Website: bh-photo
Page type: cart
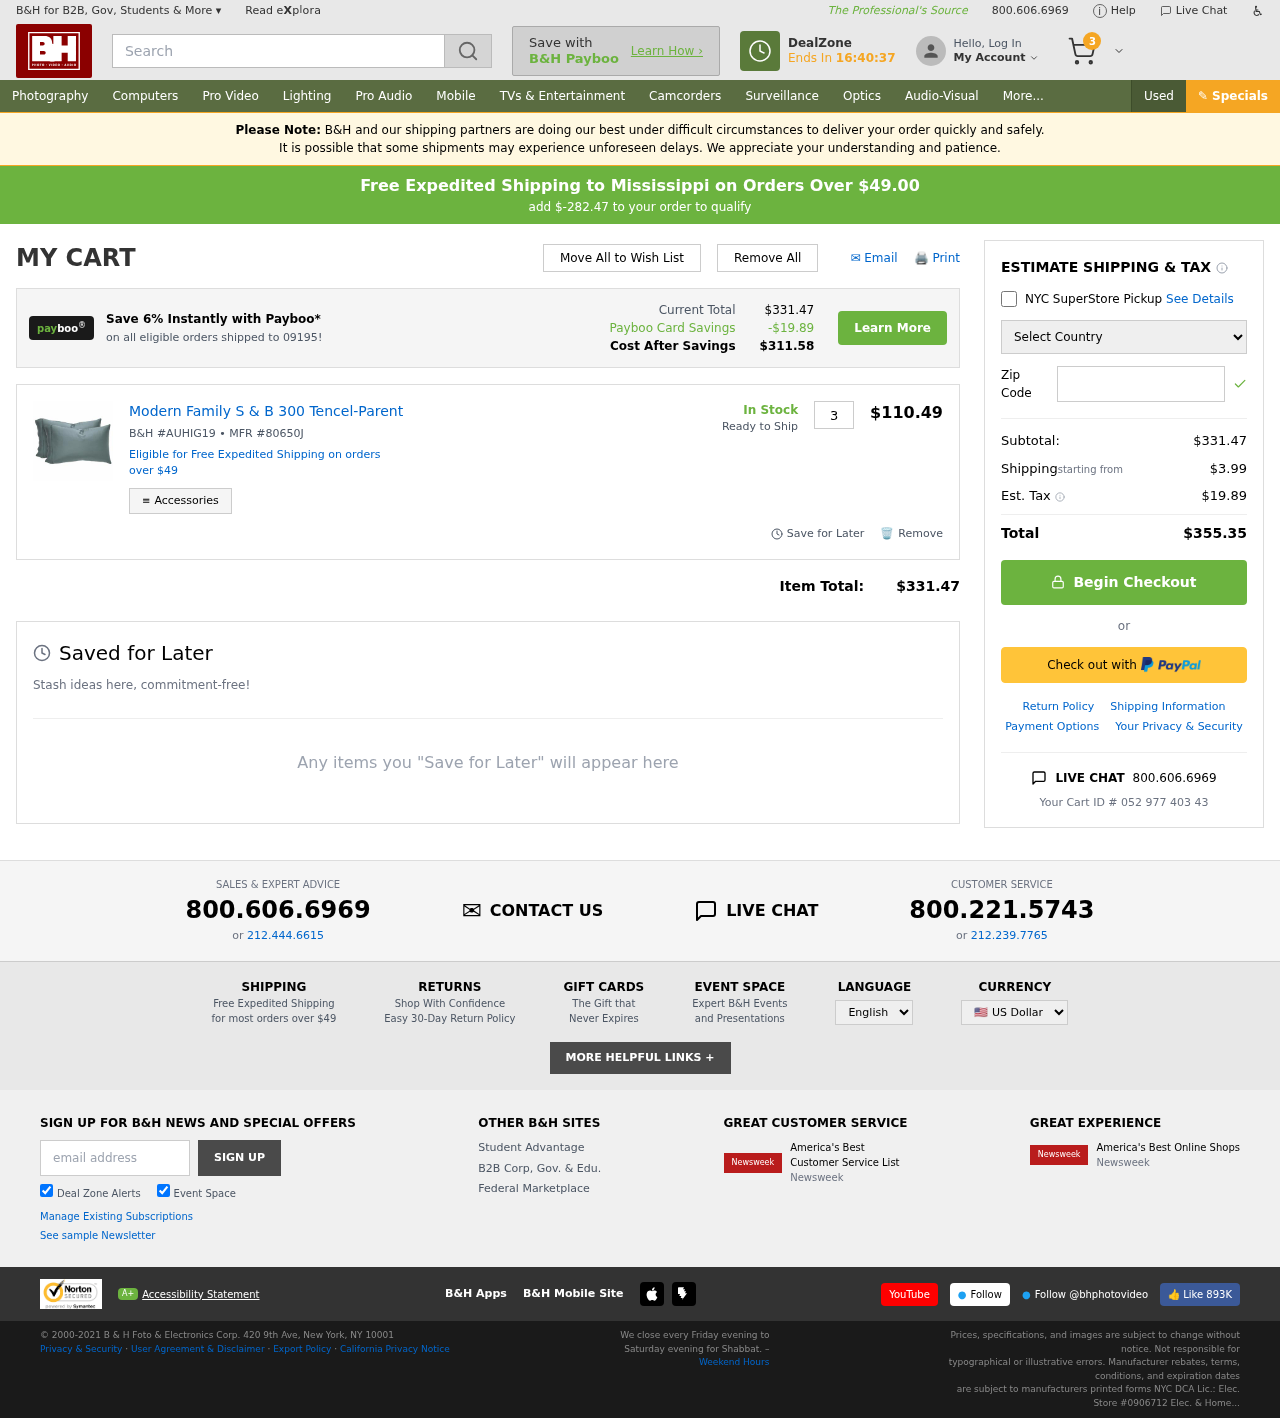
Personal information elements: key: PII_COUNTRY
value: United States
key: PII_POSTCODE
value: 09195
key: PII_STATE
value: Mississippi
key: PII_POSTCODE_FULL
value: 09195
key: PII_POSTCODE_NUMERIC
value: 9195
Product elements: key: PRODUCT1_NAME
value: Modern Family S & B 300 Tencel-Parent
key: PRODUCT1_PRICE
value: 110.49
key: PRODUCT1_QUANTITY
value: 3
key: PRODUCT1_SKU
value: AUHIG19
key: PRODUCT1_MFR
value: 80650J
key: PRODUCT1_AVAILABILITY
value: In Stock
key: PRODUCT1_SHIP_STATUS
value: Ready to Ship
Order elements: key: ORDER_NUM_ITEMS
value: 3
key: FREE_SHIPPING_THRESHOLD
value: $-282.47
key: ORDER_SUBTOTAL
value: $331.47
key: ORDER_SHIPPING_COST
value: $3.99
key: ORDER_TAX
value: $19.89
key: ORDER_TOTAL
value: $355.35
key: ORDER_ID
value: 052 977 403 43
Search elements: key: HEADER_SEARCH
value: Search
Other elements: key: PAYBOO_SAVINGS
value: -$19.89
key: COST_AFTER_SAVINGS
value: $311.58